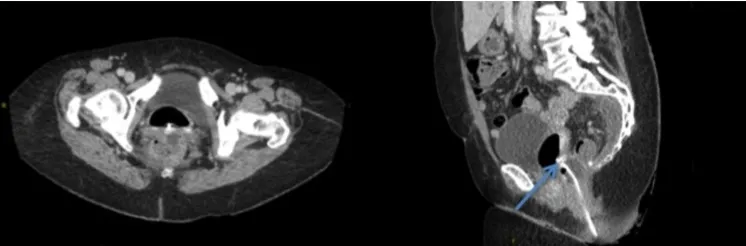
CT scan of the abdomen with rectal contrast shows a rectovaginal fistula. The arrow points to the rectovaginal fistula.
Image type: radiology (ct)